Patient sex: F
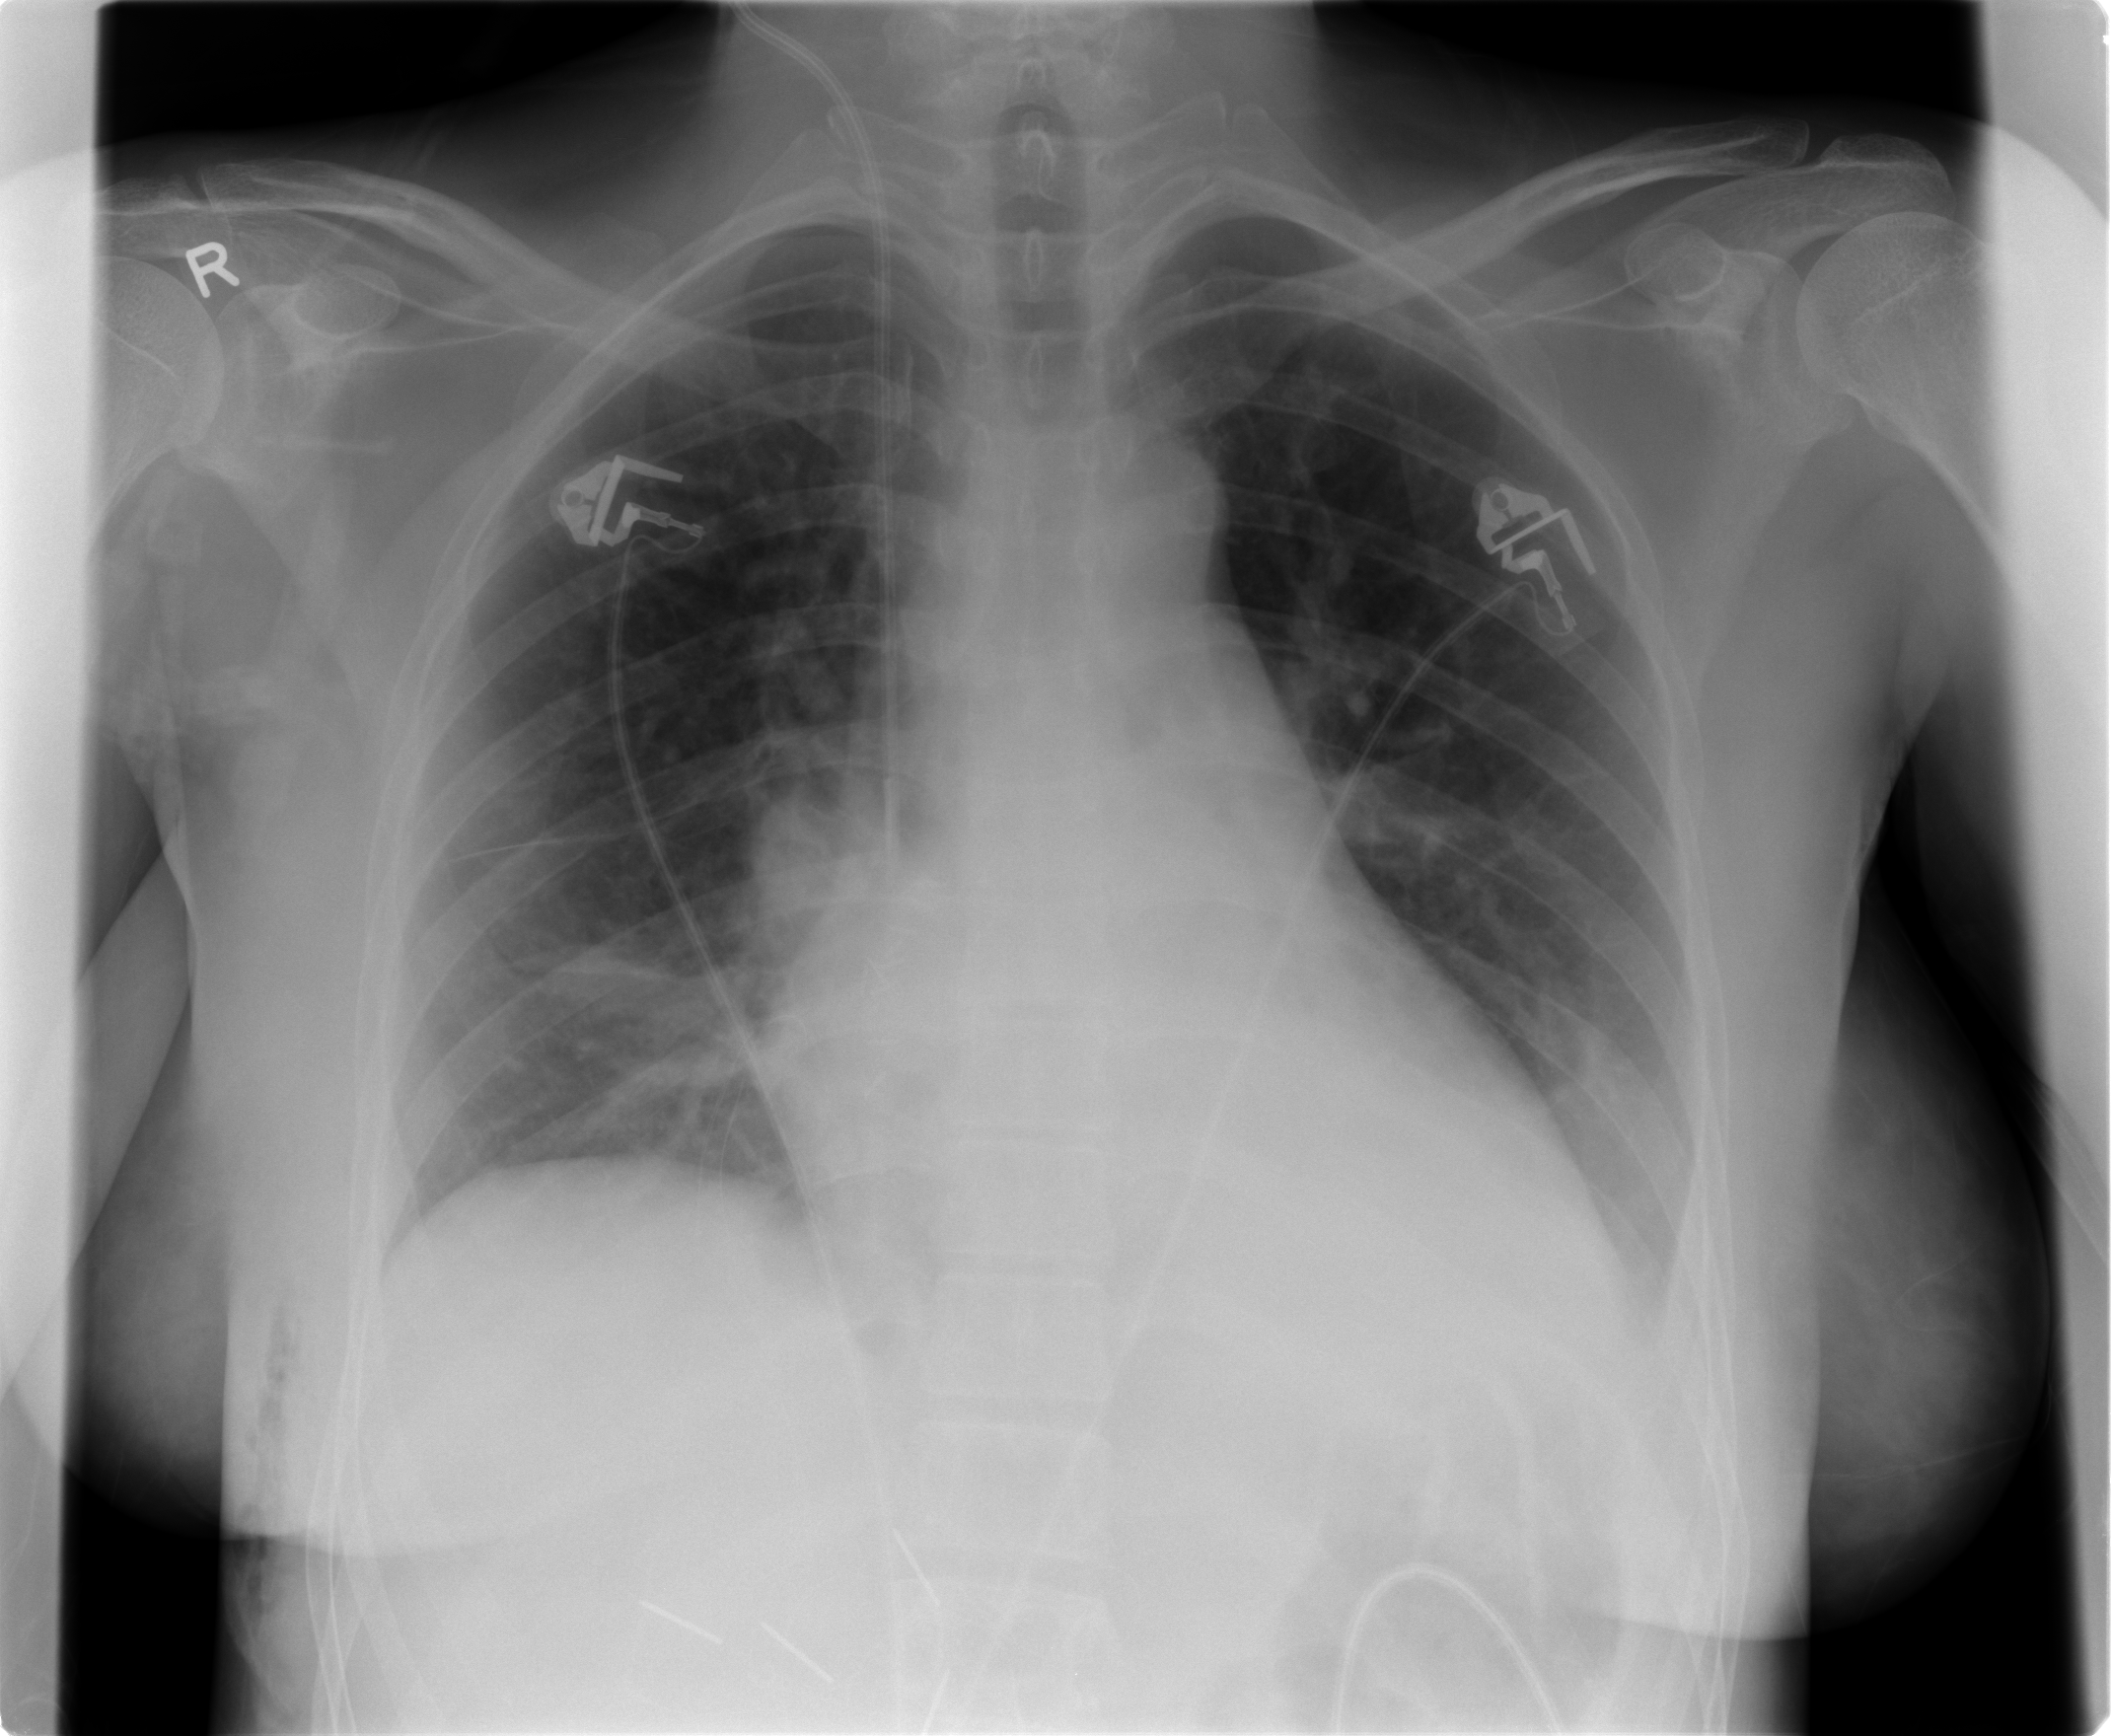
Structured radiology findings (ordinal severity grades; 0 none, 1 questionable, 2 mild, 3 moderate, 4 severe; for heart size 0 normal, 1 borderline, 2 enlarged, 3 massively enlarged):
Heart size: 2
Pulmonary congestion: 0
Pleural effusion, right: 0
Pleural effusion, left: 2
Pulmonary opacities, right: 0
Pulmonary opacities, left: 0
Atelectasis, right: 2
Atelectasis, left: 2